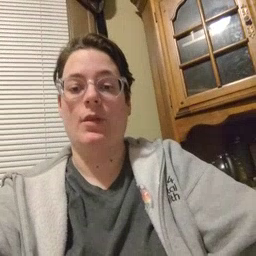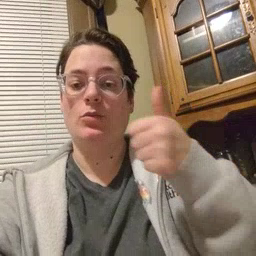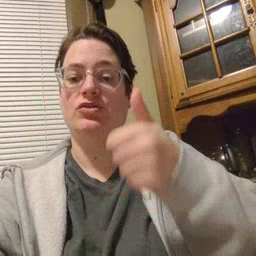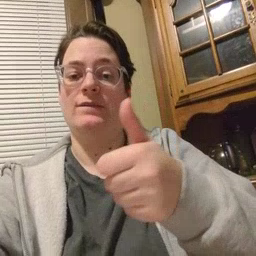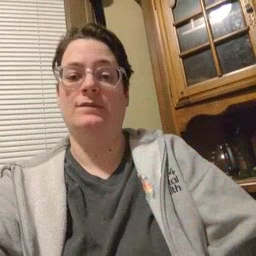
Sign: yourself